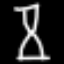
Label: hourglass